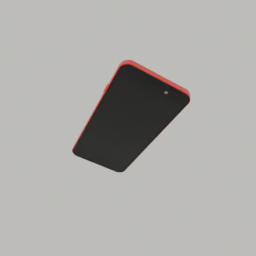
Label: electronics